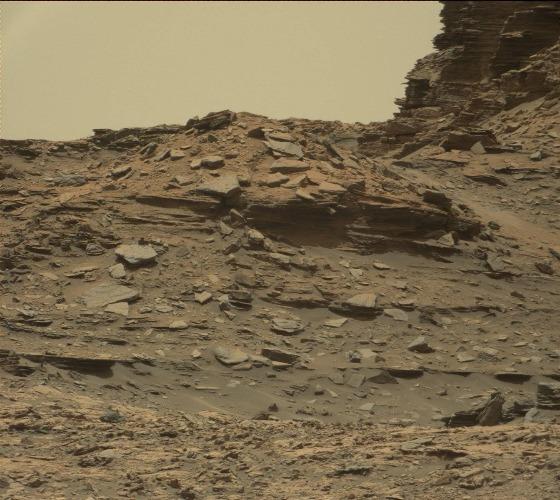
Terrain classes present: Bedrock, Gravel / Sand / Soil, Rock, Shadow, Sky / Distant Mountains